Question: I created a query in MS Access that references text put into a form to create an expression for criteria to look up records in a table, by either road name or district.
Others will eventually use the form so I used the 'like' wild card to allow for the flexibility of entering an incomplete road name in the form.
Unfortunately this has meant that if one leaves the road name text box empty, the 'like' function displays all records in the database, and does not limit them based on the second criteria (name of a district.)
Should I be using a different function or perhaps writing more complex criteria?
(I have tried removing the wild card, putting the 'Or' functions in each field on different lines or the same line and also thought about adding to an existing macro to limit the query results by district name, if the street name text box was left blank.)
I have been Googling for quite some time and can't figure this one out. Thank you for any help!
The form (called 'MJidea') has two text entry boxes -
- 'PriStReport'- 'District'
The query set up:

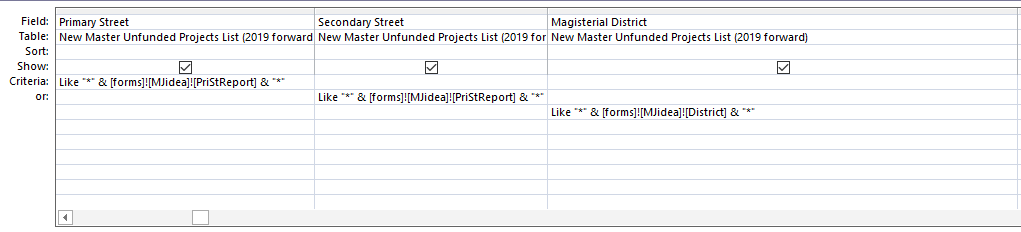
Answer: You could change the SQL 'where' clause of your query to:
'''
where
(
[Forms]![MJidea]![PriStReport] is not null and
[Primary Street] like "*" & [Forms]![MJidea]![PriStReport] & "*"
) or
(
[Forms]![MJidea]![PriStReport] is not null and
[Secondary Street] like "*" & [Forms]![MJidea]![PriStReport] & "*"
) or
(
[Forms]![MJidea]![District] is not null and
[Magisterial District] like "*" & [Forms]![MJidea]![PriStReport] & "*"
)
'''
Alternatively, consolidating the first two tests:
'''
where
(
[Forms]![MJidea]![PriStReport] is not null and
(
[Primary Street] like "*" & [Forms]![MJidea]![PriStReport] & "*" or
[Secondary Street] like "*" & [Forms]![MJidea]![PriStReport] & "*"
)
)
or
(
[Forms]![MJidea]![District] is not null and
[Magisterial District] like "*" & [Forms]![MJidea]![PriStReport] & "*"
)
'''